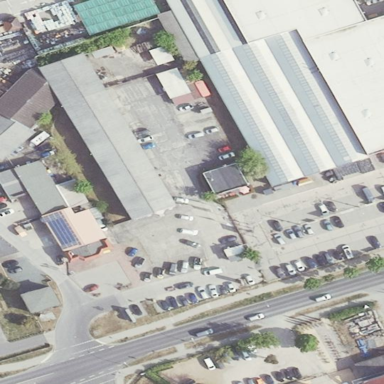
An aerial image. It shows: Building housing car shop.